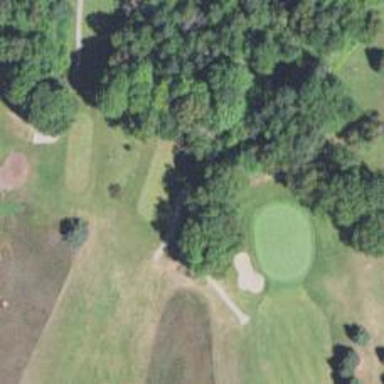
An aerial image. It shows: Service road designated as golf cart path.